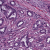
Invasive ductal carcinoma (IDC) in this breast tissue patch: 1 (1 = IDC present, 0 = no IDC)